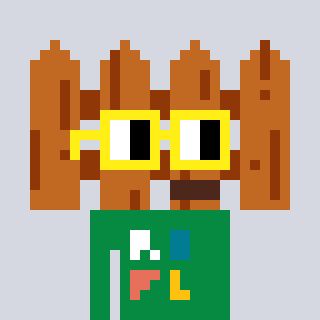
a pixel art character with square yellow glasses, a fence-shaped head and a green-colored body on a cool background